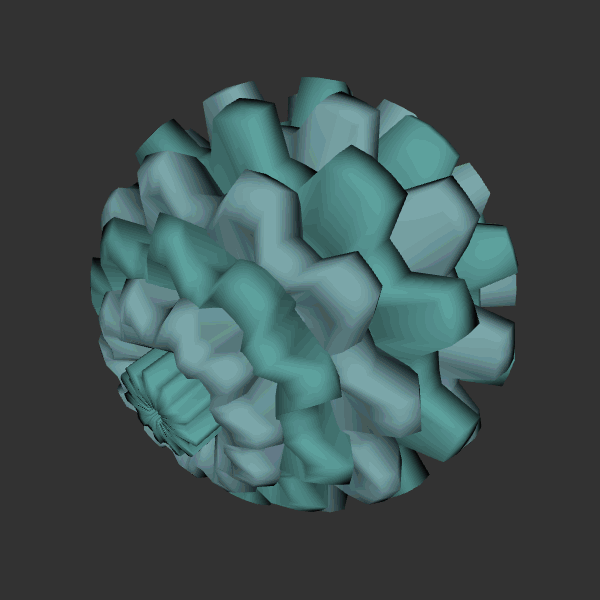
Background: dark